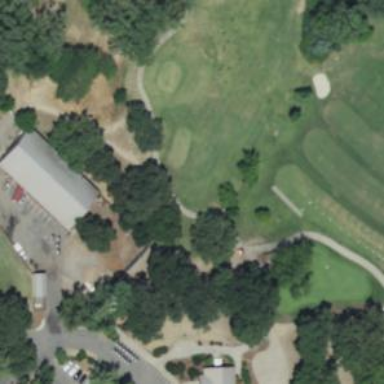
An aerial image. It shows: Path used for both walking and golf.